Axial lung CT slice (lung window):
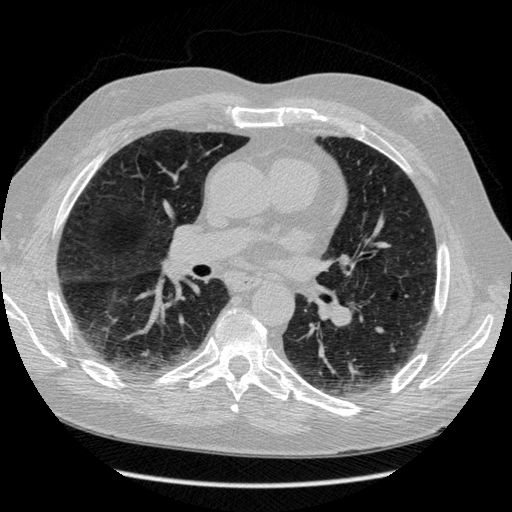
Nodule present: no